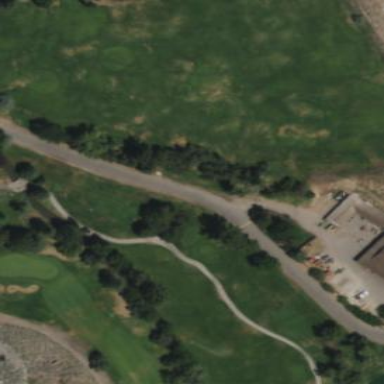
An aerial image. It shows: Driving range golf course with grass land use.